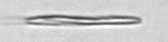
Label: fiber